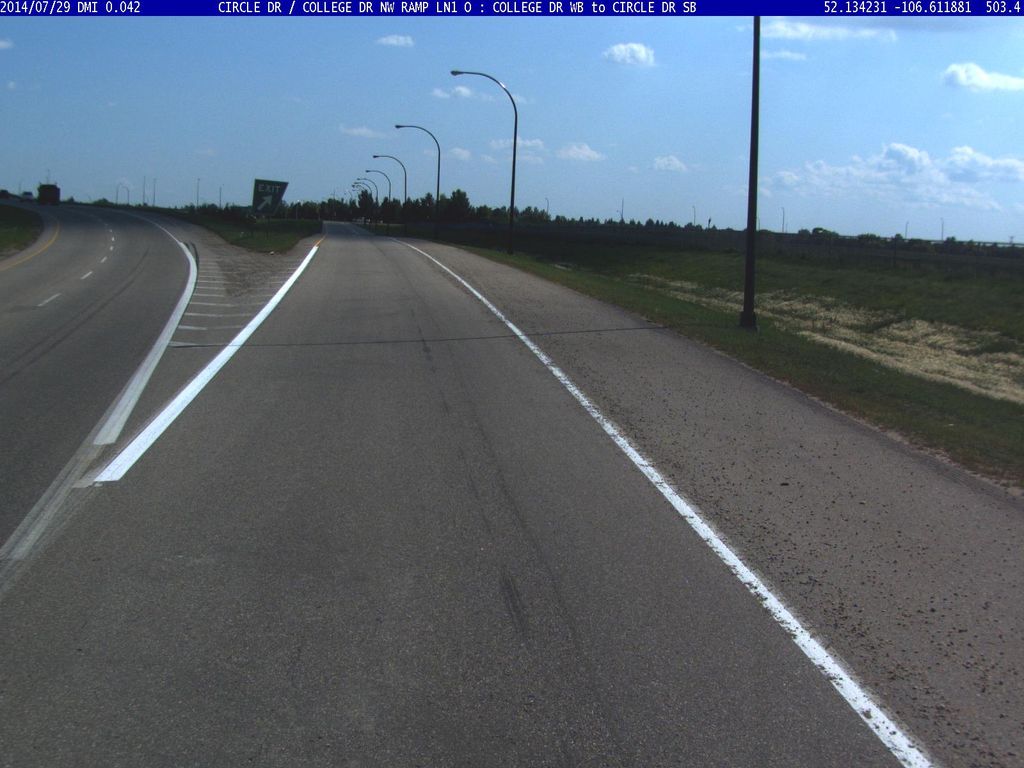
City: saskatoon